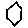
Label: hexagon